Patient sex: M
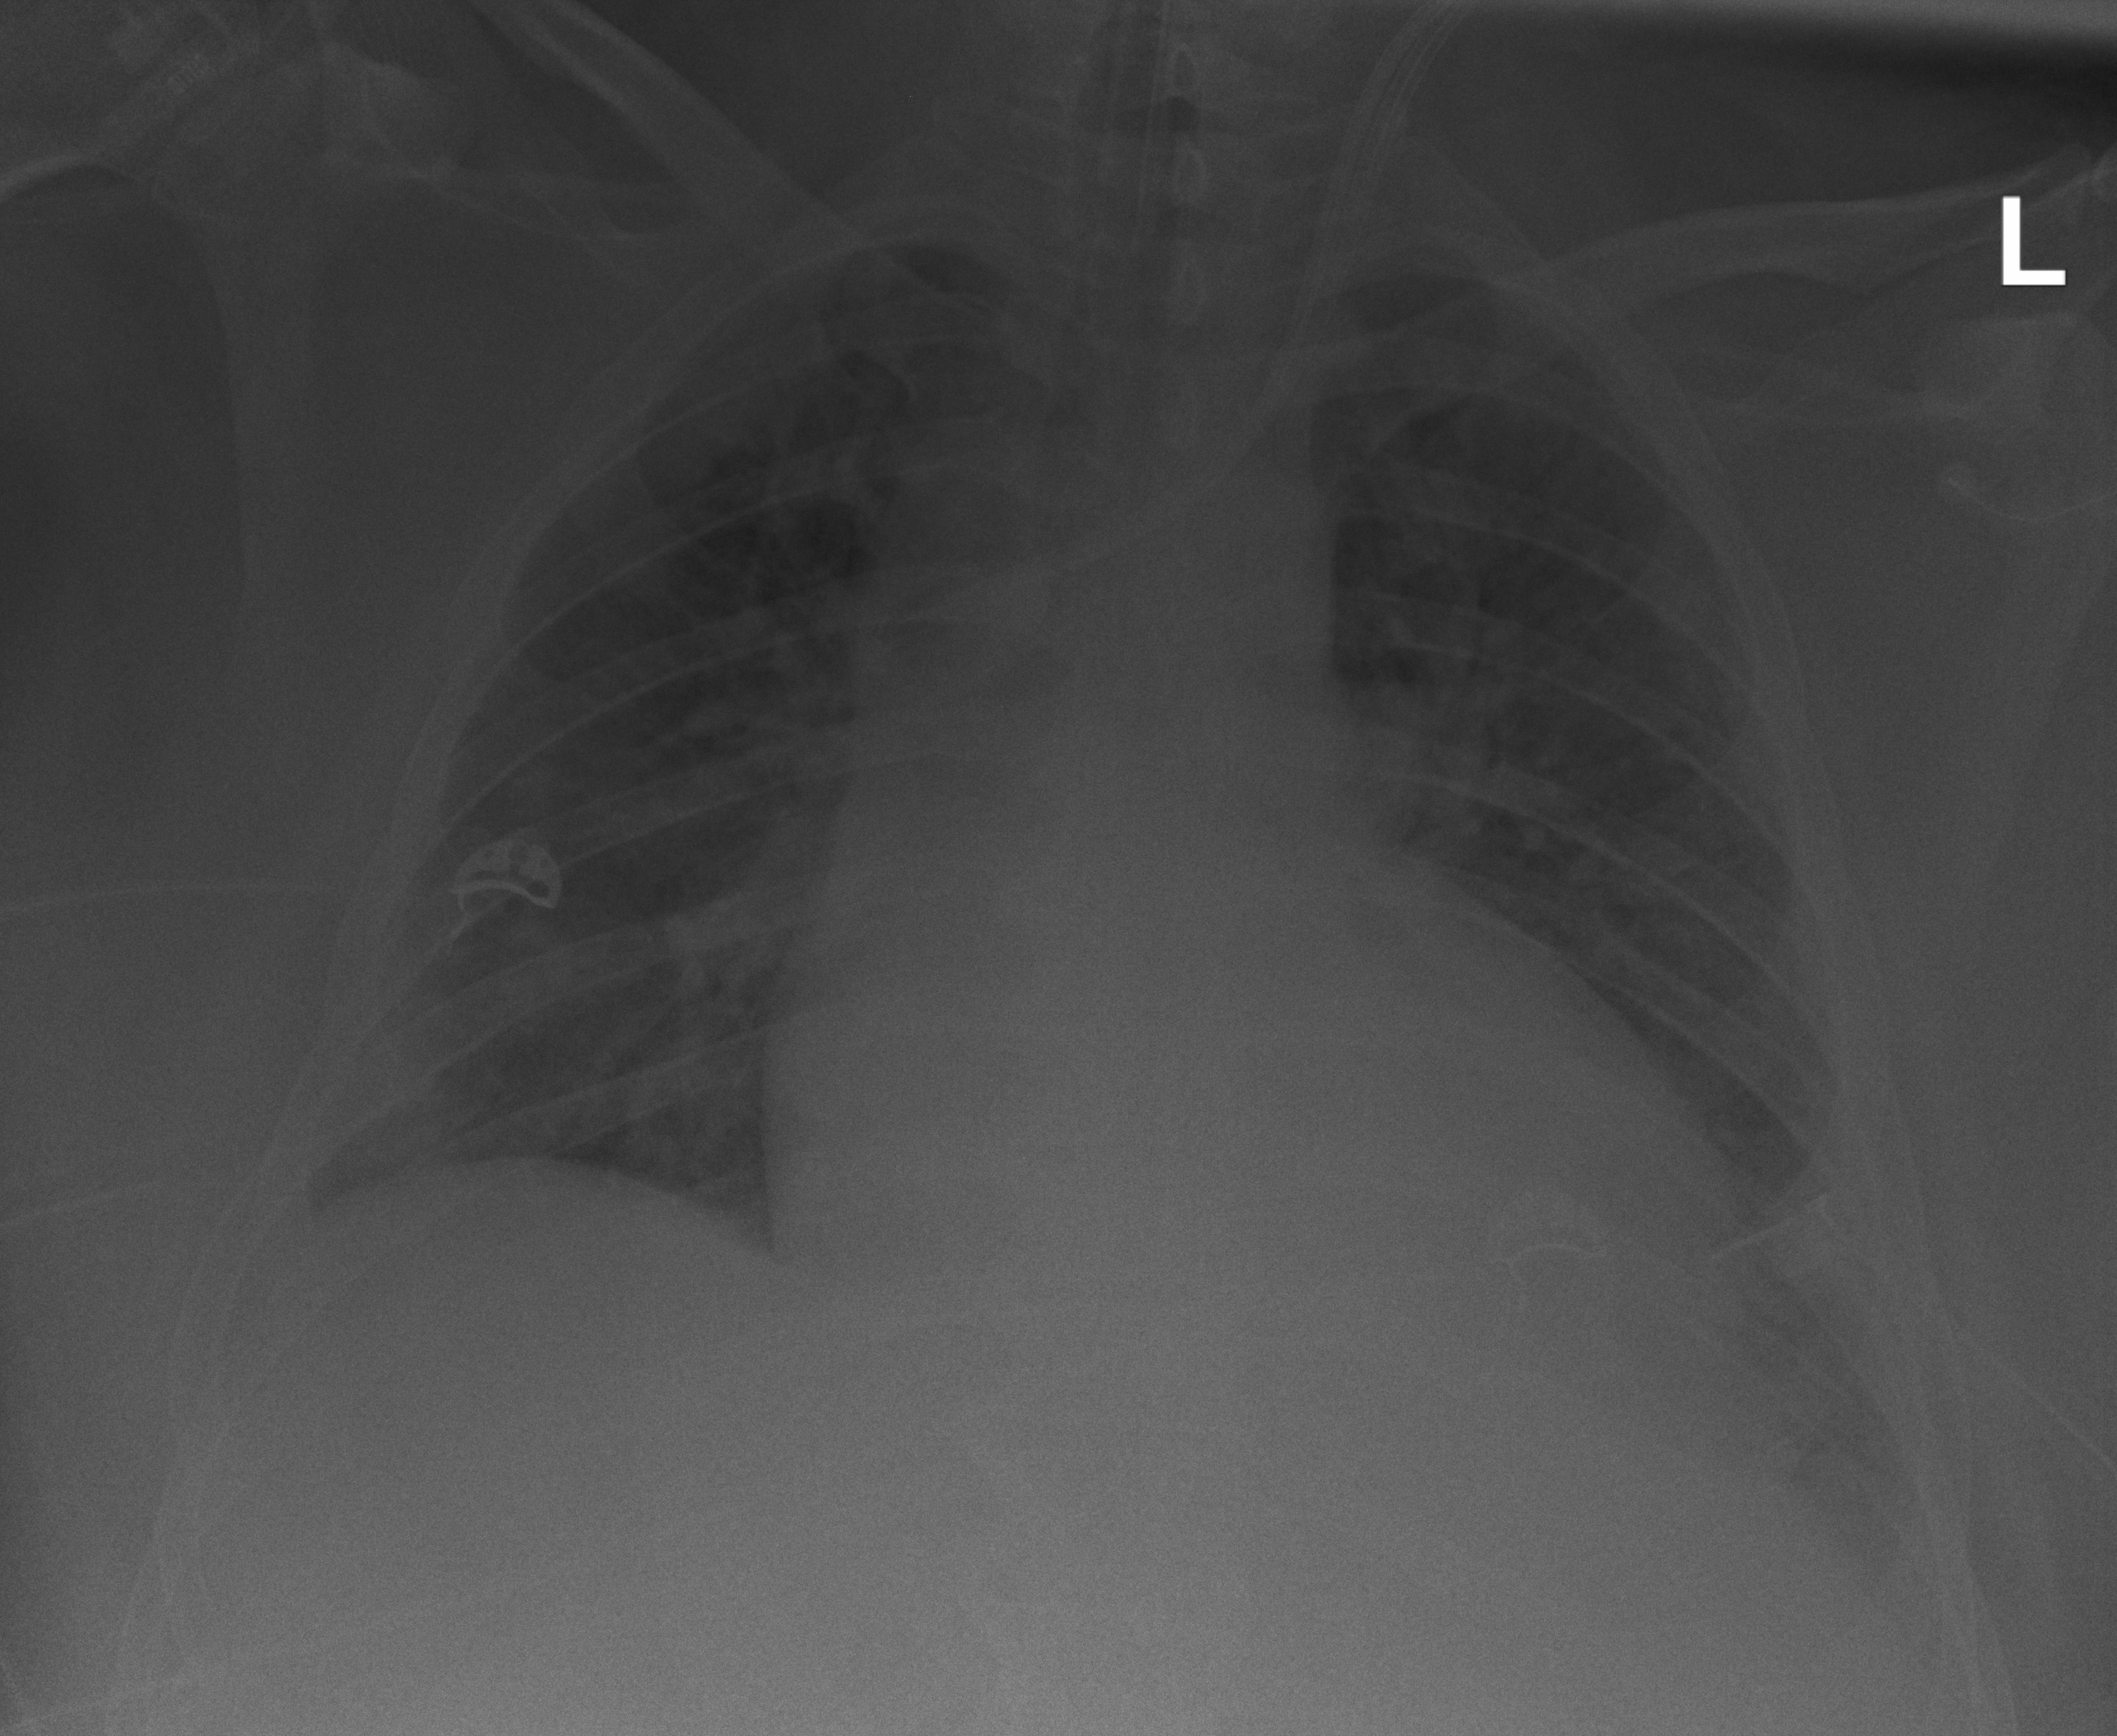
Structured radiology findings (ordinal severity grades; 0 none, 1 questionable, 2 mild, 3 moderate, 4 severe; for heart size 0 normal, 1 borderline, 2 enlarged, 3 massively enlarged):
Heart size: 2
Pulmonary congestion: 2
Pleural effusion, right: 2
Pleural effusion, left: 1
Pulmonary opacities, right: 3
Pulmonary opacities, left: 3
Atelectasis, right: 2
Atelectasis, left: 2